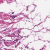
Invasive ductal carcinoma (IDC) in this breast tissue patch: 0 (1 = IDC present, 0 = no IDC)